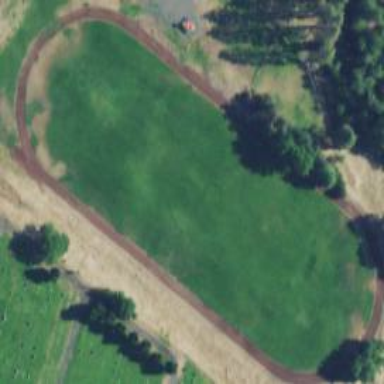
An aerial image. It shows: Track located within leisure land area.